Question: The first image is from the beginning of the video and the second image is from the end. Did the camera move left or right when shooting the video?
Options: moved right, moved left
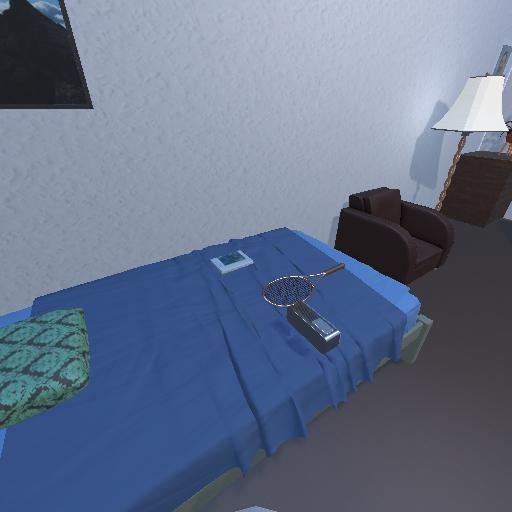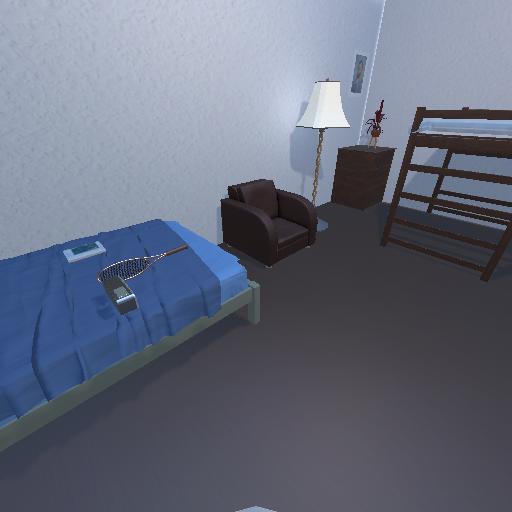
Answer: moved right